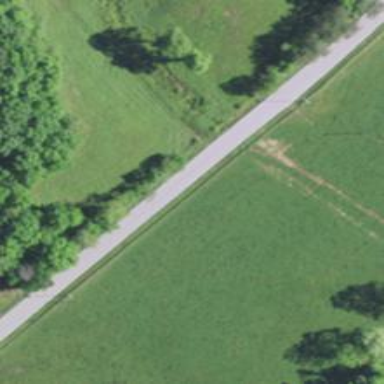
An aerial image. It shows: Culvert tunnel.